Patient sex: F
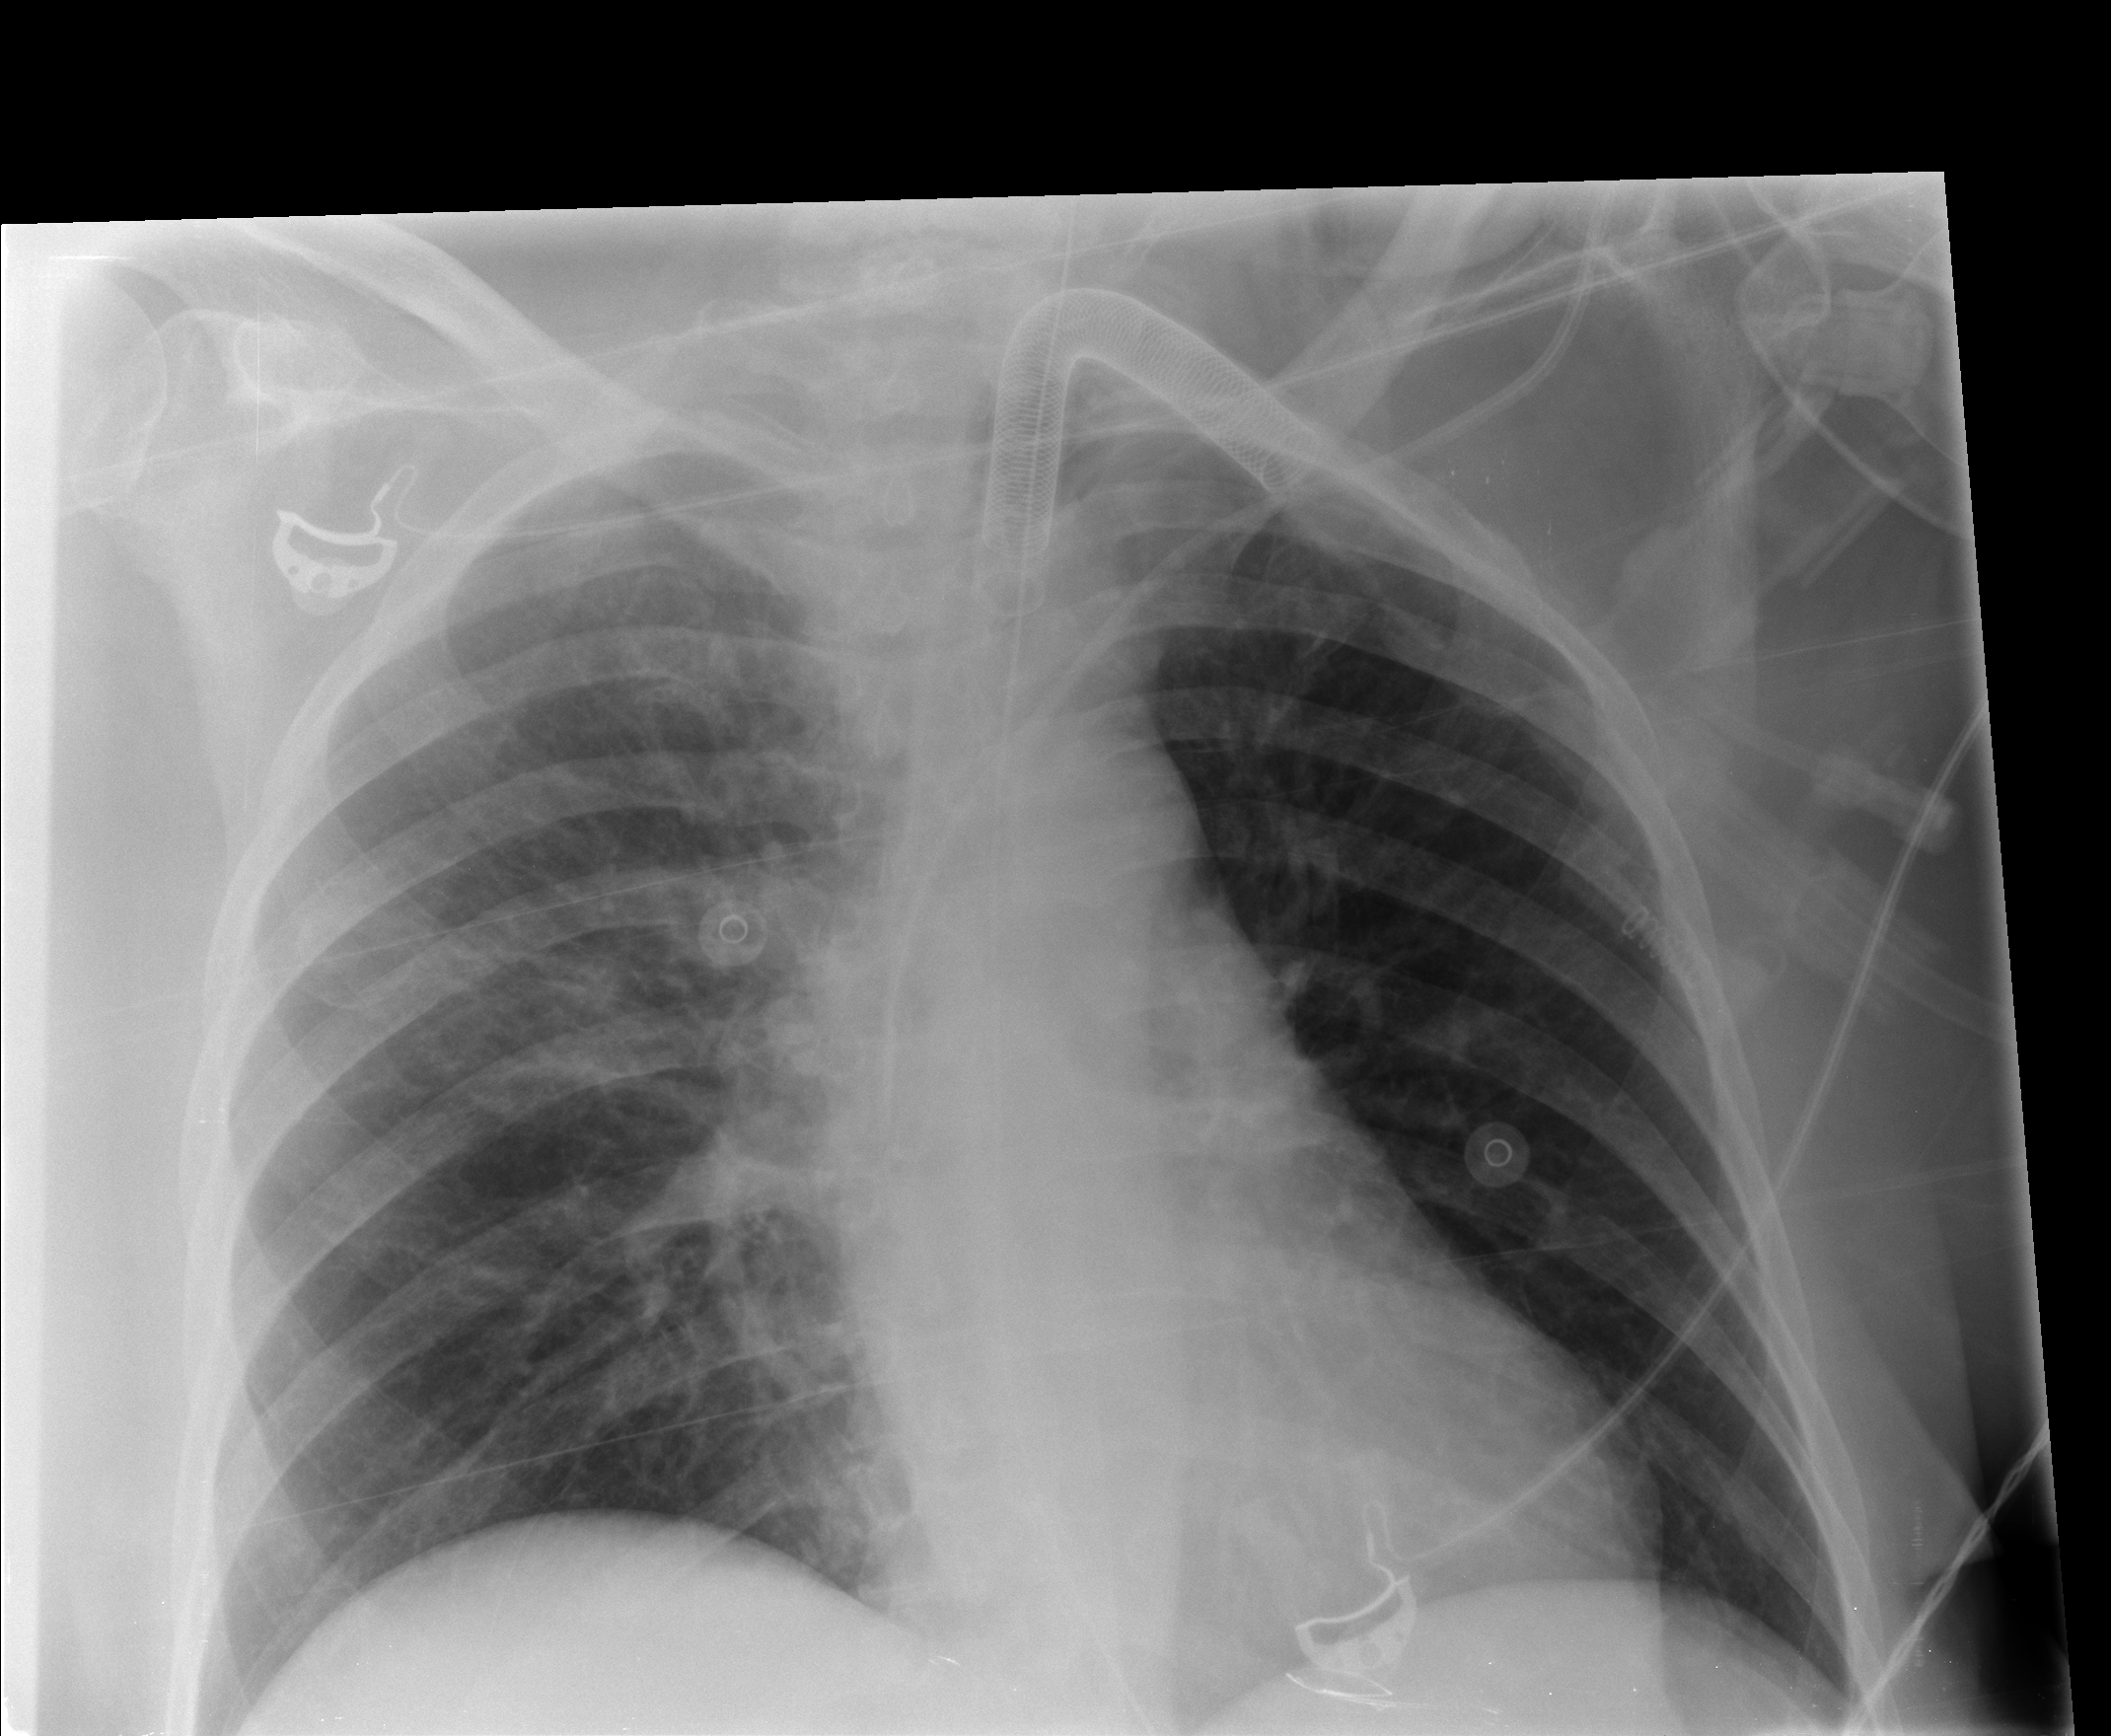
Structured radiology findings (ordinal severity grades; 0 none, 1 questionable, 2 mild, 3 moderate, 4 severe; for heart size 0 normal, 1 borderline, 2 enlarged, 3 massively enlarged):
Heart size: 2
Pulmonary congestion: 0
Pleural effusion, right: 0
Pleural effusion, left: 0
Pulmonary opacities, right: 2
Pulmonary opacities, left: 0
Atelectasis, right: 2
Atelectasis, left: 0